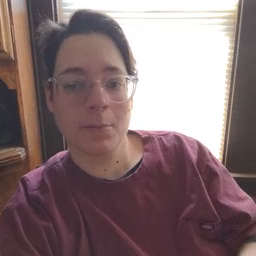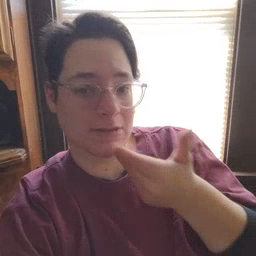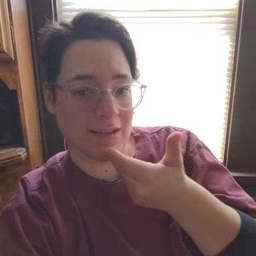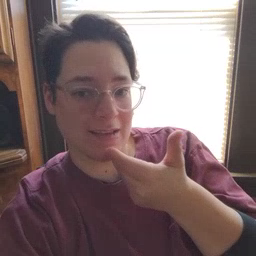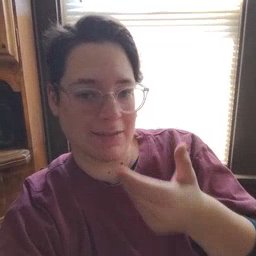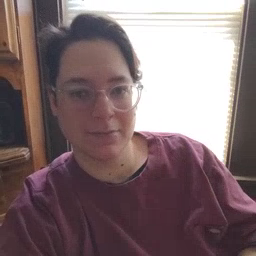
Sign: pizza